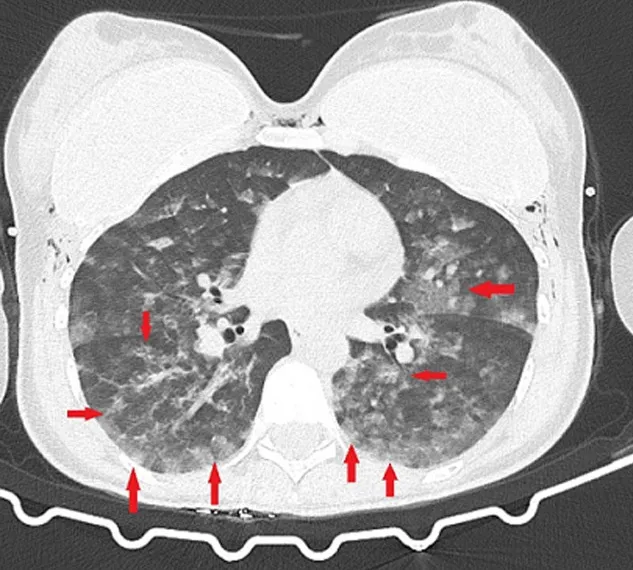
diffuse ground-glass opacities and consolidations in the basal part of bilateral lungs.
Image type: radiology (ct)